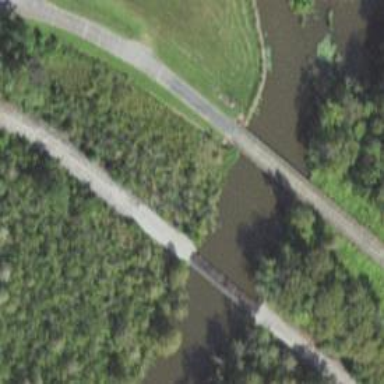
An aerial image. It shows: Trestle bridge over railway tracks.